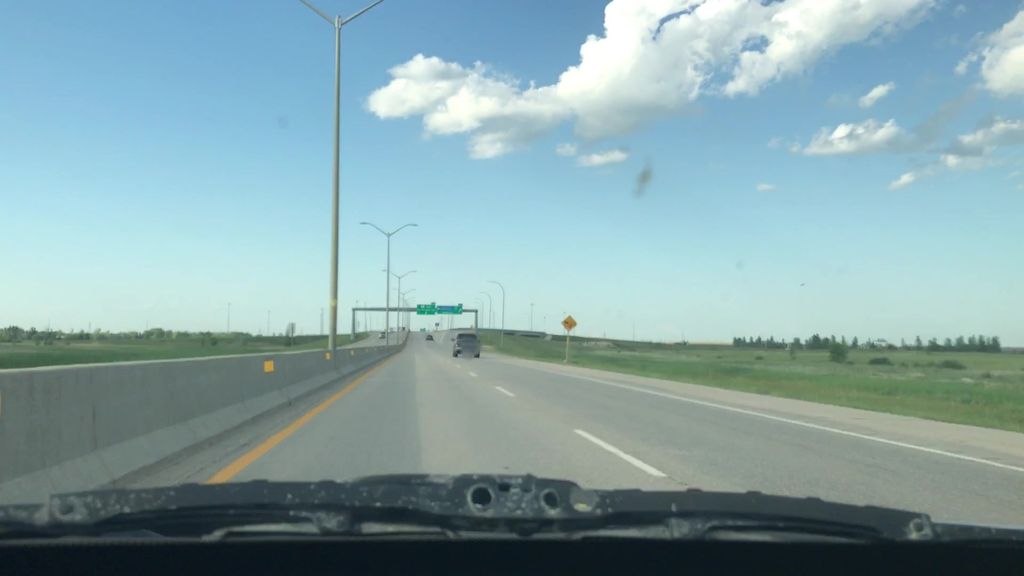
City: winnipeg